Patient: sex F, age 69
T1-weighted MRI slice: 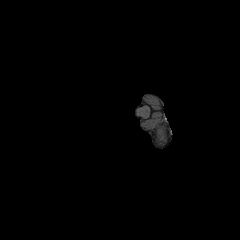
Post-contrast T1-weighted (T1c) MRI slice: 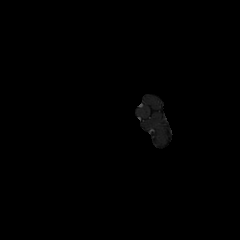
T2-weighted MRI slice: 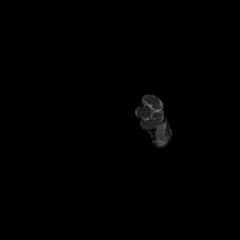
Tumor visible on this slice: no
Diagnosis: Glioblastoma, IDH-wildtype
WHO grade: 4